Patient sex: M
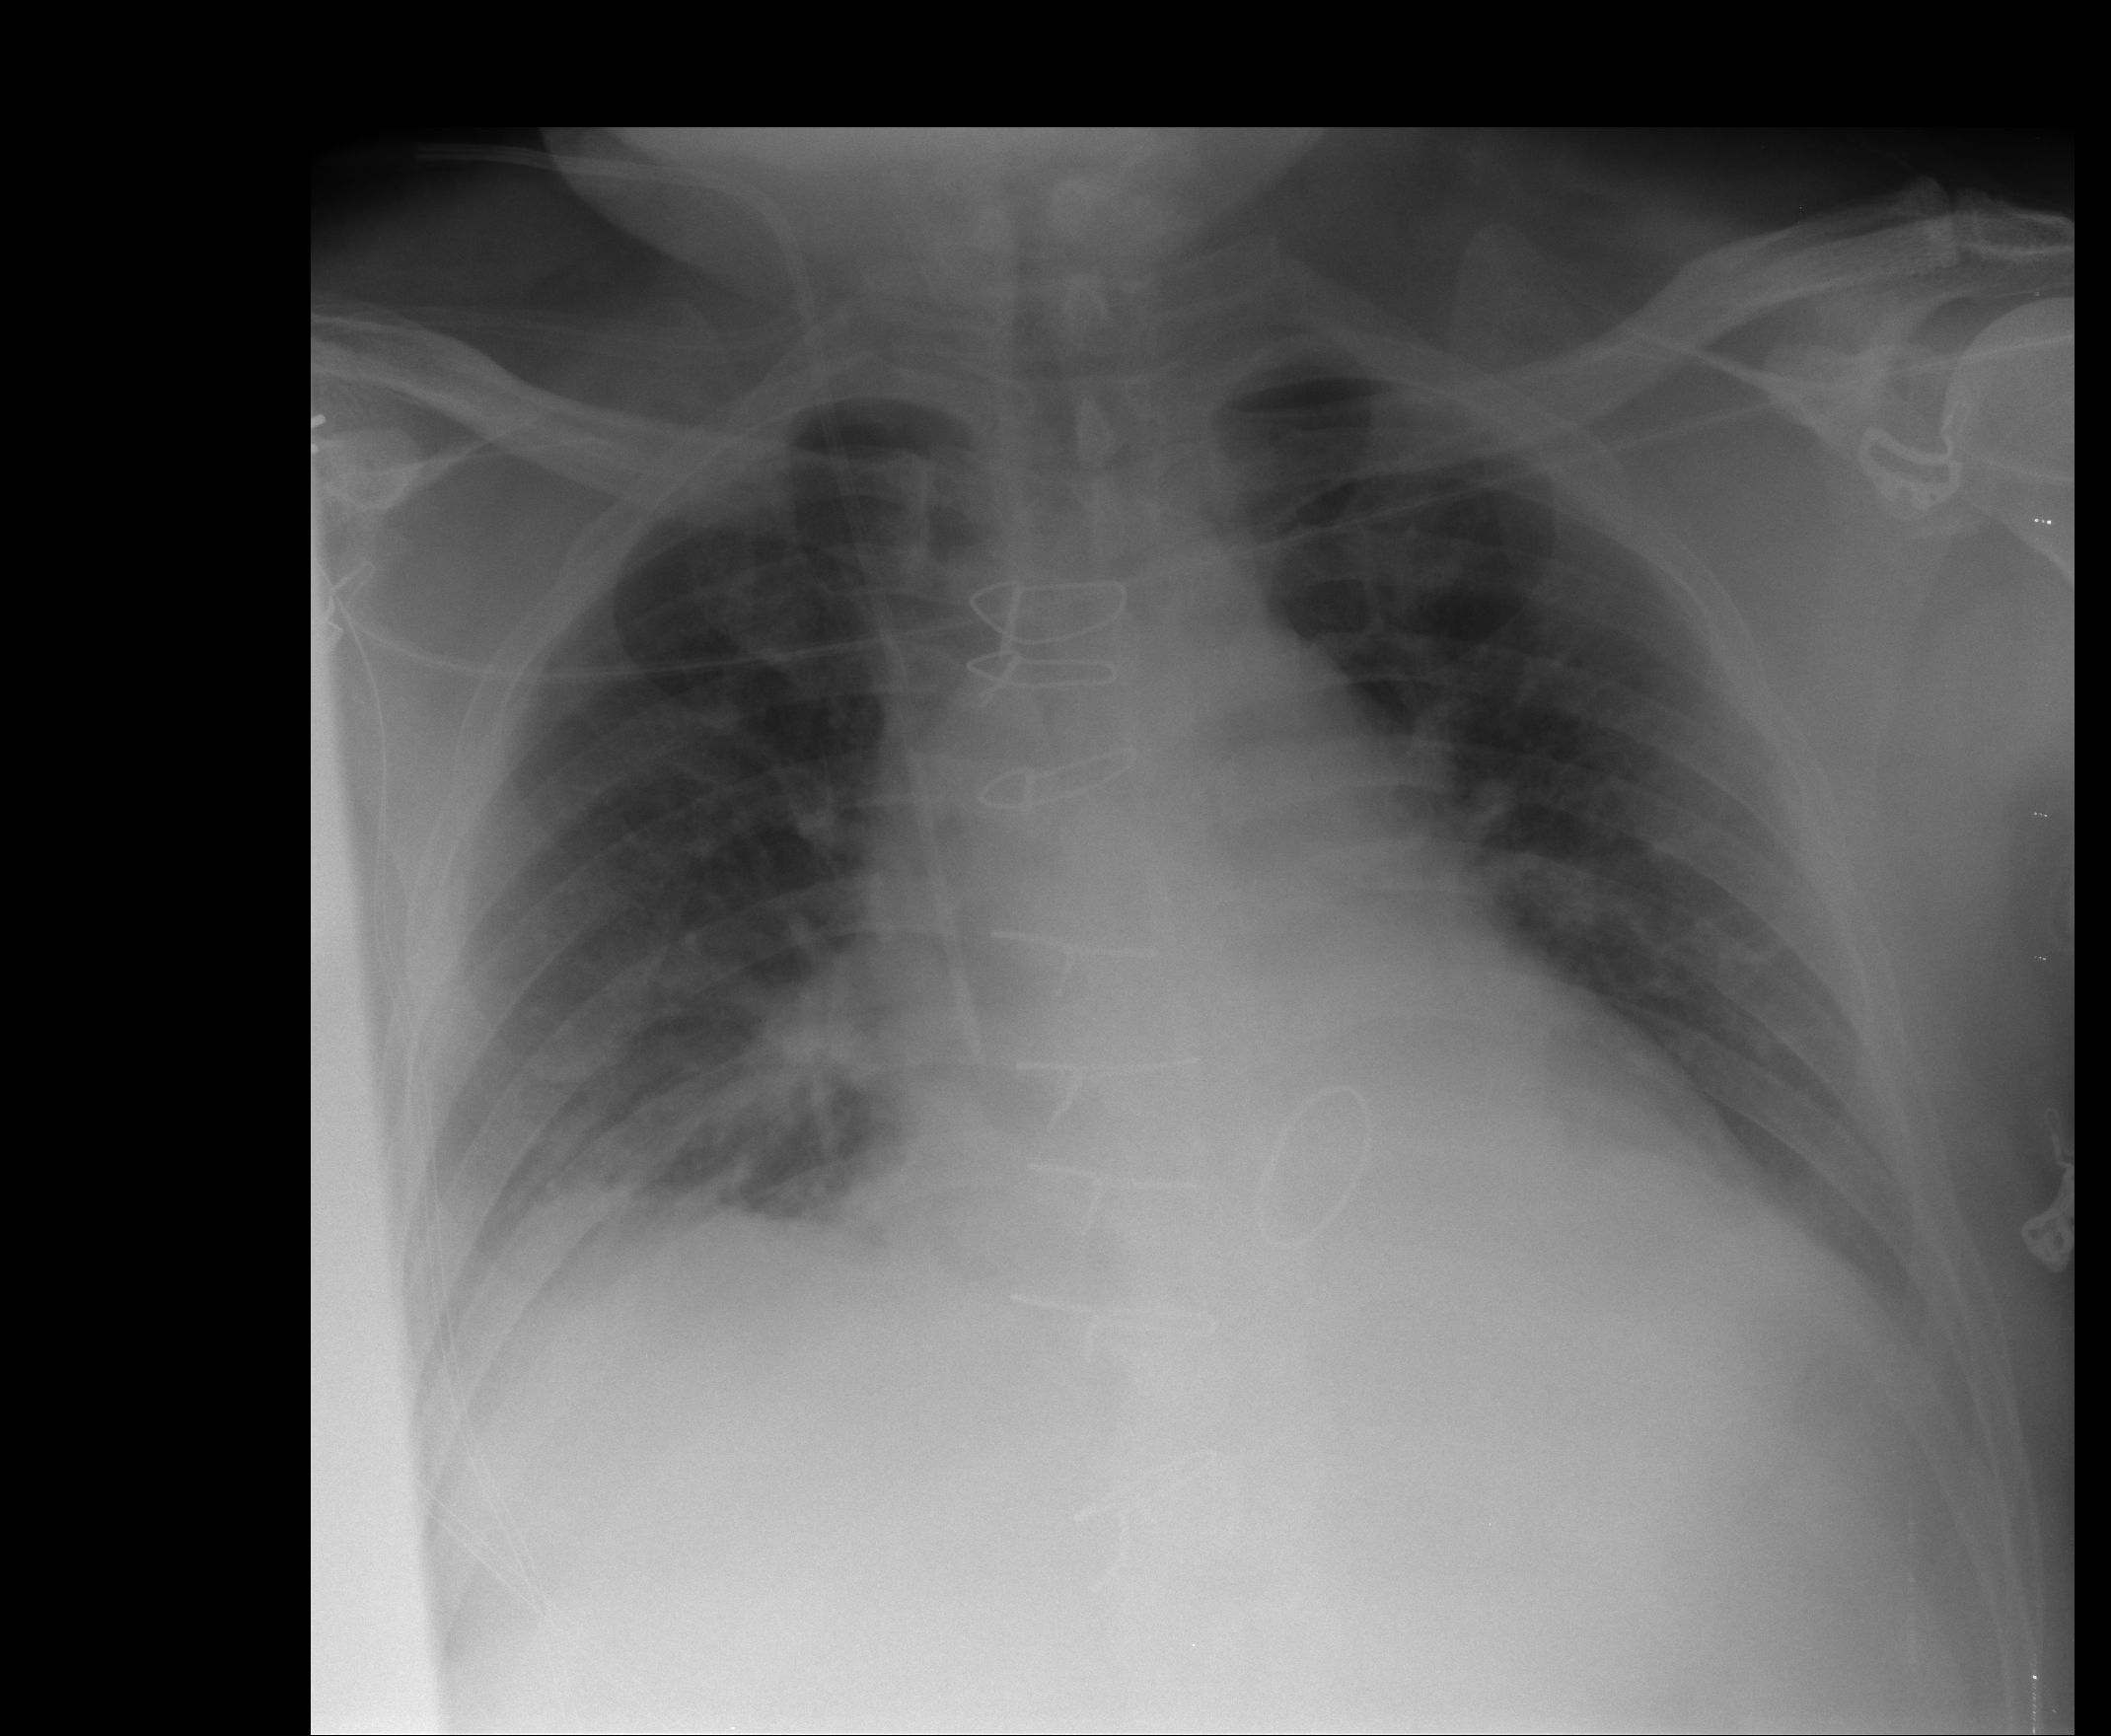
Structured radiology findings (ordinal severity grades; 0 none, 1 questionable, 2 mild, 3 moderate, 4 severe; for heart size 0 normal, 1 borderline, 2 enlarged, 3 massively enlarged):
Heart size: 0
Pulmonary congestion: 1
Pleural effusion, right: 1
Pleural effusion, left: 1
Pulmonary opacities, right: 0
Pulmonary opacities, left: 0
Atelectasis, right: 2
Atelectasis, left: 2